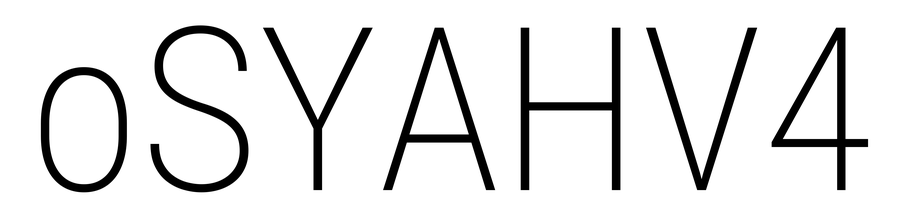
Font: Roboto_Condensed_ExtraLight